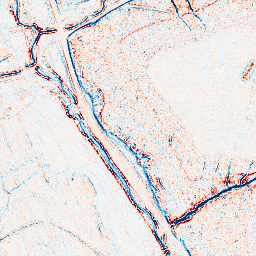
Category: edge_preserving
Decomposition family: anisotropic_diffusion
Decomposition parameters: iterations: 5
kappa: 10
gamma: 0.1
Upsampling method: cubic_mitchell
Upsampling parameters: scale: 8
Upsampling scale: 8